Question: The following code implemented but i am get error "reason: 'text Field Index (0) is outside of the bounds of the array of text fields'"
when popup function if fired i get popup
'''
- (IBAction)popup:(id)sender{
UIAlertView* alert = [[UIAlertView alloc] initWithTitle:@"Post your message" message:@"
" delegate:self cancelButtonTitle:@"Cancel" otherButtonTitles:@"Ok", nil];
UITextField *textField;
textField = [[UITextField alloc] init];
[textField setBackgroundColor:[UIColor whiteColor]];
textField.delegate = self;
textField.borderStyle = UITextBorderStyleLine;
textField.frame = CGRectMake(15, 75, 255, 30);
textField.font = [UIFont fontWithName:@"ArialMT" size:20];
textField.placeholder = @"Post your message";
textField.textAlignment = UITextAlignmentCenter;
textField.keyboardAppearance = UIKeyboardAppearanceAlert;
[textField becomeFirstResponder];
[alert addSubview:textField];
[alert show];
//NSLog(@"%@",buttonIndex)
}
'''

'''
-(void)alertView:(UIAlertView *)alertView clickedButtonAtIndex:(NSInteger)buttonIndex{
NSString *value=[[alertView textFieldAtIndex:0]text];
if (buttonIndex == 1) {
if ([[alertView textFieldAtIndex:0].text length] > 0 ||
[alertView textFieldAtIndex:0].text != nil ||
[[alertView textFieldAtIndex:0].text isEqual:@""] == FALSE)
{
NSLog(@" textbox value here => %@",value);
}
else
{
NSLog(@" text box was empty ");
}
} else {
NSLog(@" Cancel is pressed");
}
}
'''
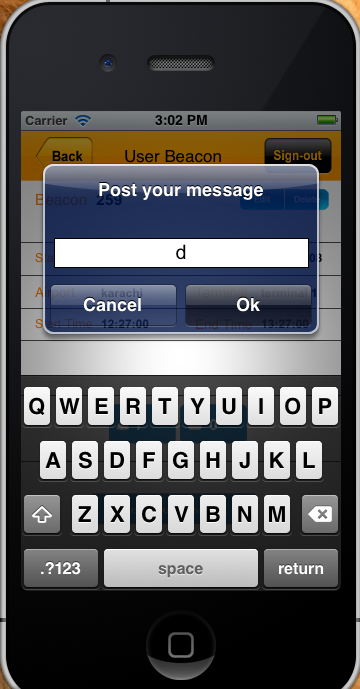
Answer: Issue lies at this point '[alertView textFieldAtIndex:0]'. Your textField is not at 0th position. if you 'NSLog(@"%@",[alertView subviews]);' you can see your textfield is at last in array not at first position. So try to get textfield this way.
'''
-(void)alertView:(UIAlertView *)alertView clickedButtonAtIndex:(NSInteger)buttonIndex
{
if (buttonIndex == 1) {
NSLog(@"%@",[alertView subviews]);
UITextField *txtField = [[alertView subviews] lastObject];
if ([txtField.text length] > 0 ||
txtField.text != nil ||
[txtField.text isEqual:@""] == FALSE)
{
NSLog(@" textbox value here => %@",txtField.text);
}
else
{
NSLog(@" text box was empty ");
}
}
else
{
NSLog(@" Cancel is pressed");
}
}
'''